Interaction volume radius: 5 \u00c5
Interaction volume height: 20 \u00c5
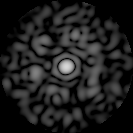
Disorder parameter: 0.8214